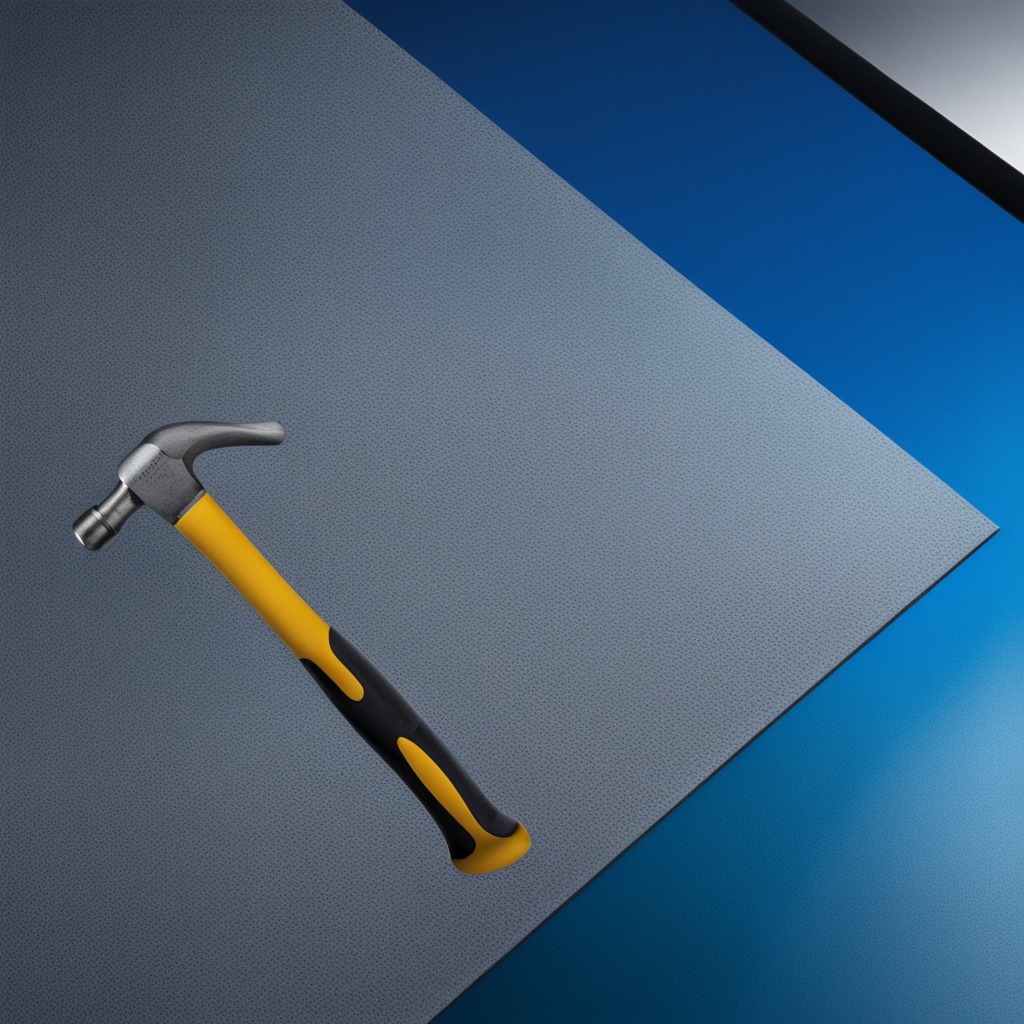
A hammer lies on the clean granite tabletop covered with a blue rubber mat inside a workshop under bright overhead lighting crisp shadows high clarity worn but beneath the mat